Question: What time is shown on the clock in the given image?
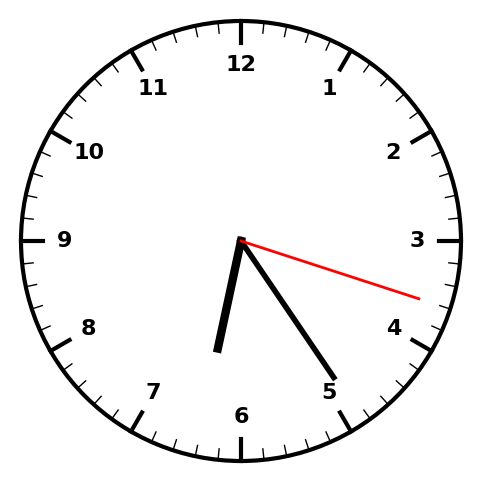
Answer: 06:24:18